Field crop: tomato
Growth stage: 1
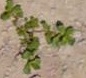
Species: portulaca